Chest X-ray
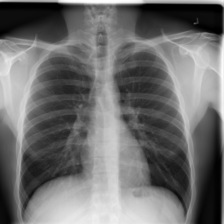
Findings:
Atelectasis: negative
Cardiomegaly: negative
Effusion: negative
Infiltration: negative
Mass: negative
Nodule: negative
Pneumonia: negative
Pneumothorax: negative
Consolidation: negative
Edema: negative
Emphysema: negative
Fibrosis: negative
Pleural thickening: negative
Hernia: negative